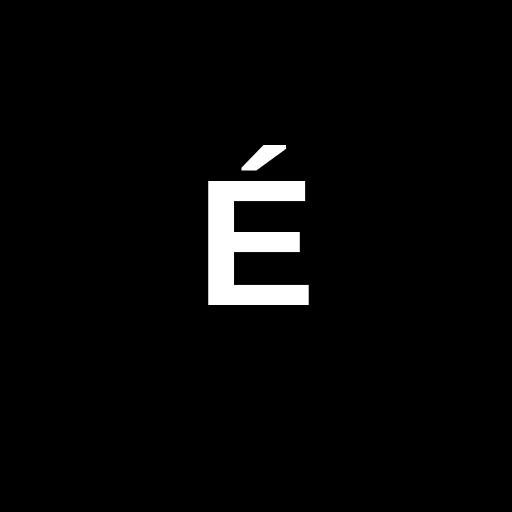
Character: É
Unicode: U+00C9 (LATIN CAPITAL LETTER E WITH ACUTE)